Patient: sex F, age 58
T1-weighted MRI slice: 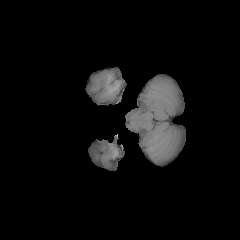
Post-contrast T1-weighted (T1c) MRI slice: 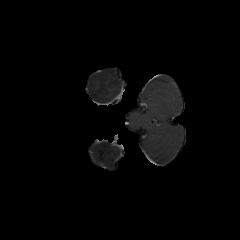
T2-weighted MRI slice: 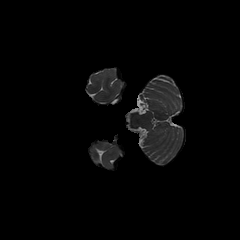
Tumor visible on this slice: no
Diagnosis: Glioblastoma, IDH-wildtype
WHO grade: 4